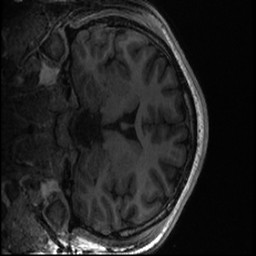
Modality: T1w
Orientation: coronal